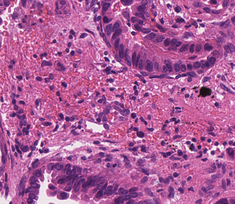
Tumor epithelial tissue: yes
Tumor-associated stroma tissue: yes
Normal tissue: no